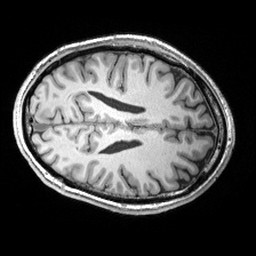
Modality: T1w
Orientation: axial
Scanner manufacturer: siemens
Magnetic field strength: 3 T
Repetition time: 2.53 s
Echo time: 0.00299 s